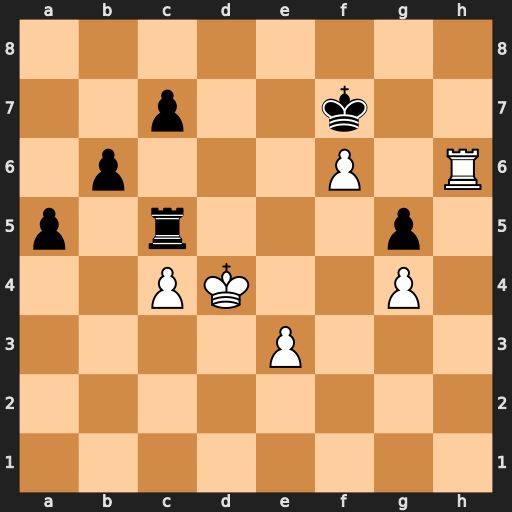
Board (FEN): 8/2p2k2/1p3P1R/p1r3p1/2PK2P1/4P3/8/8
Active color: w
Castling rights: -
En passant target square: -
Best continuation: e4 a4 e5 a3 Rh7+